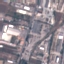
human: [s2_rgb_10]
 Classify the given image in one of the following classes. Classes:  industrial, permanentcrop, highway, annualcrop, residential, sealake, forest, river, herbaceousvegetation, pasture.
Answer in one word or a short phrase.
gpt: Industrial